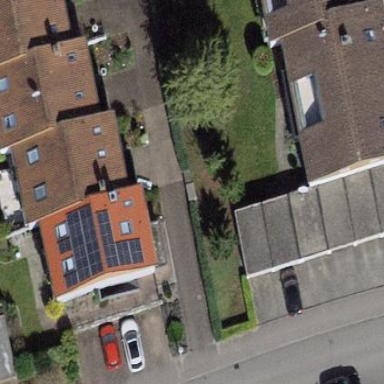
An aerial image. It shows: Group of garages.